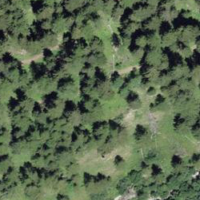
EUNIS habitat code: 43
Species observed at this site:
Anthriscus sylvestris
Dactylorhiza maculata